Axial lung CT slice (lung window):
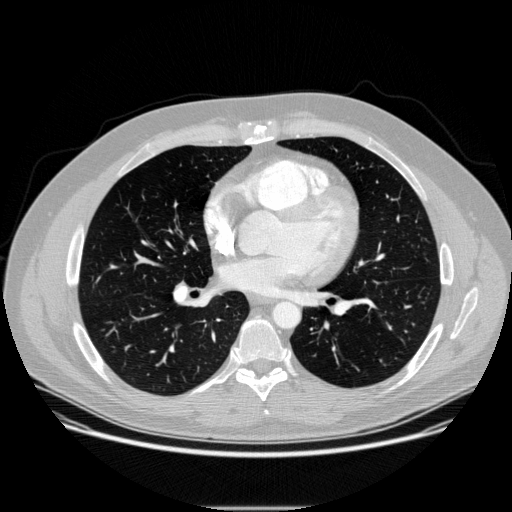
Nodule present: no